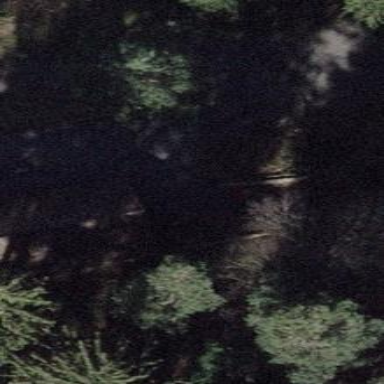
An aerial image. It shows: Cabin.